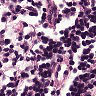
Metastatic tissue present: no